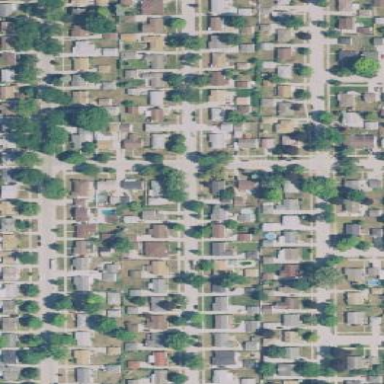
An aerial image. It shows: Single-family residential area.